Interaction volume radius: 5 \u00c5
Interaction volume height: 15 \u00c5
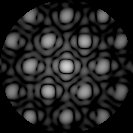
Disorder parameter: 0.1392